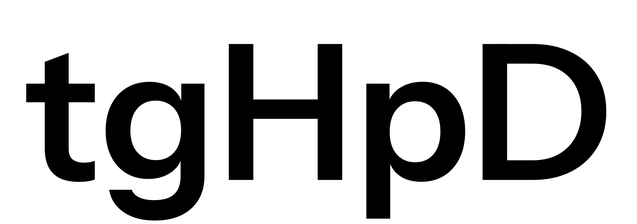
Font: InstrumentSans_SemiBold